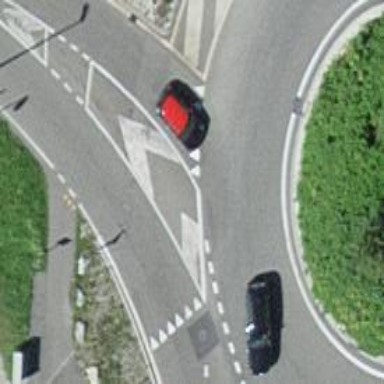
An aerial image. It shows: Road with "give way" sign.